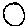
Label: circle